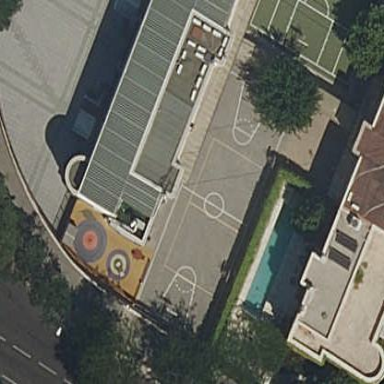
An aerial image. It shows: Basketball court on pitch.